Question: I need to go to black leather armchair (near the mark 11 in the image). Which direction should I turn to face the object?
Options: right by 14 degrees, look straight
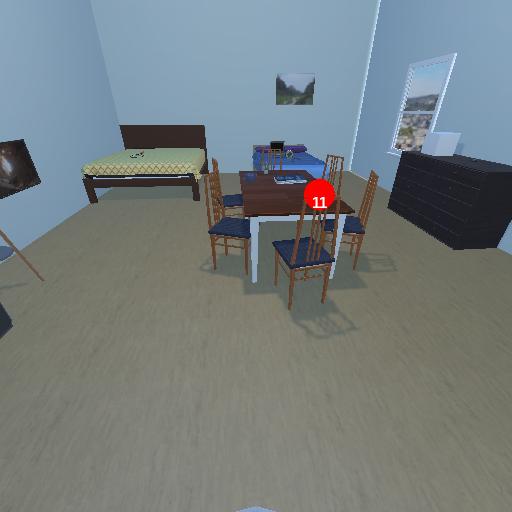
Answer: right by 14 degrees